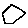
Label: hexagon